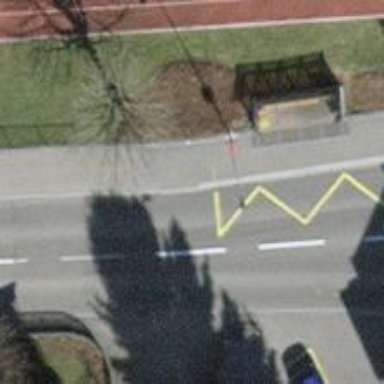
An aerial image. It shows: Trolleybus stop position for public transport.